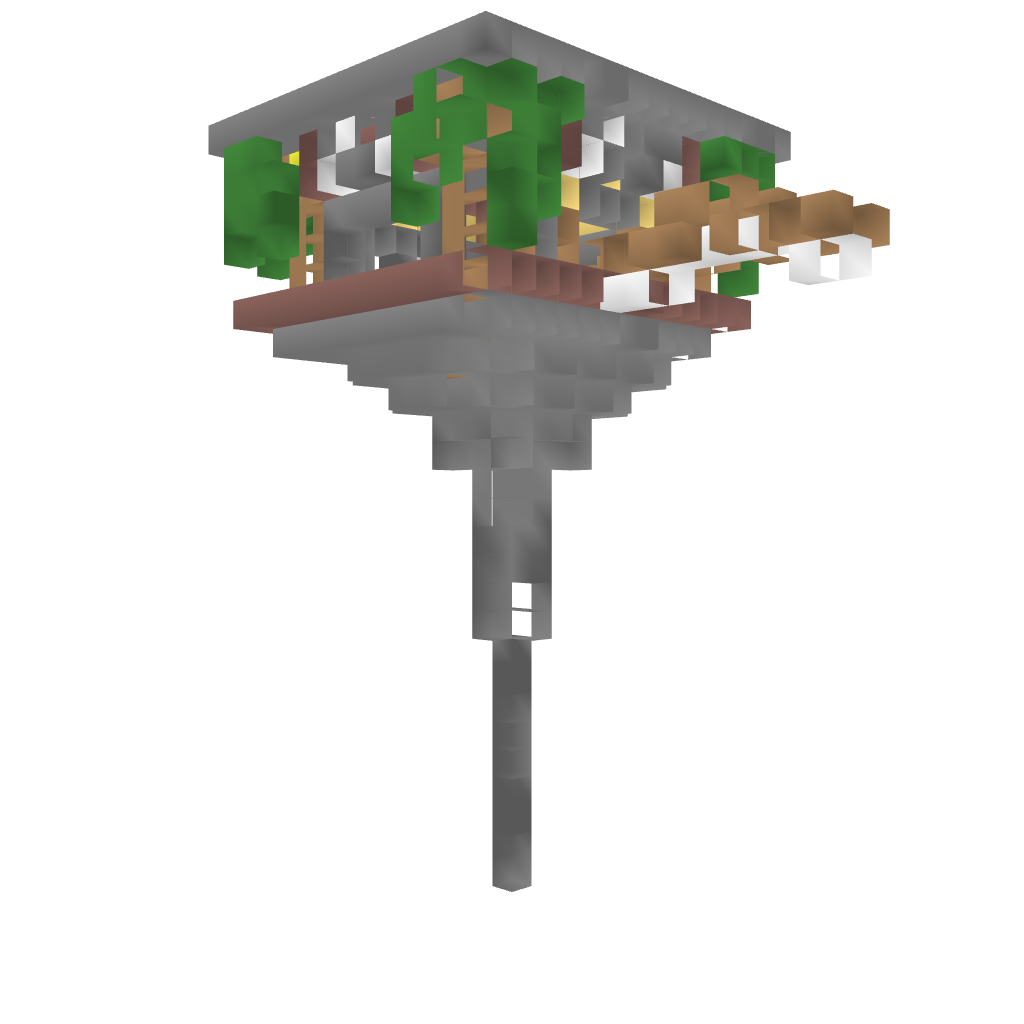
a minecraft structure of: House in Clouds bad low quality